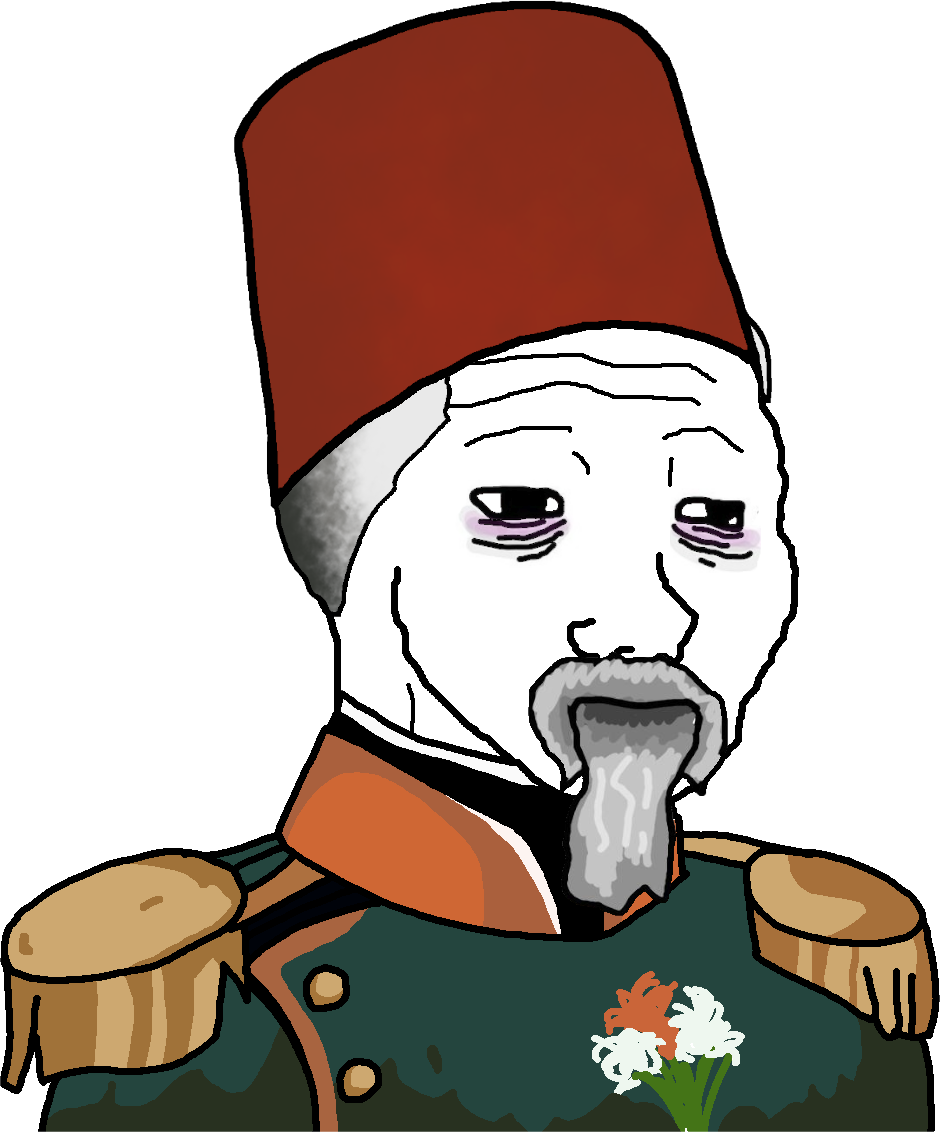
Label: 5_Doomer